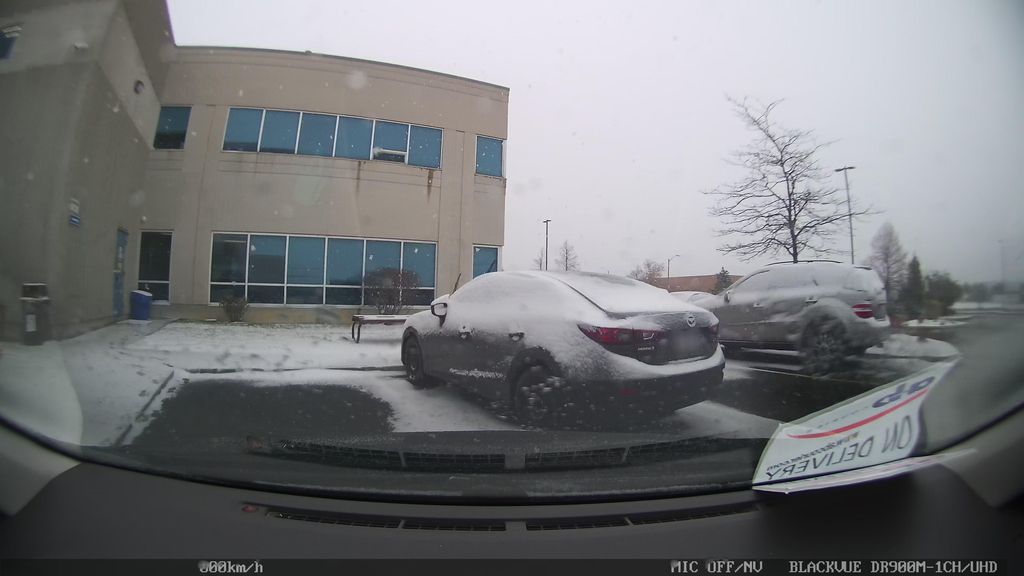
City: toronto